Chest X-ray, PA view. Patient: 56 years old, sex M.
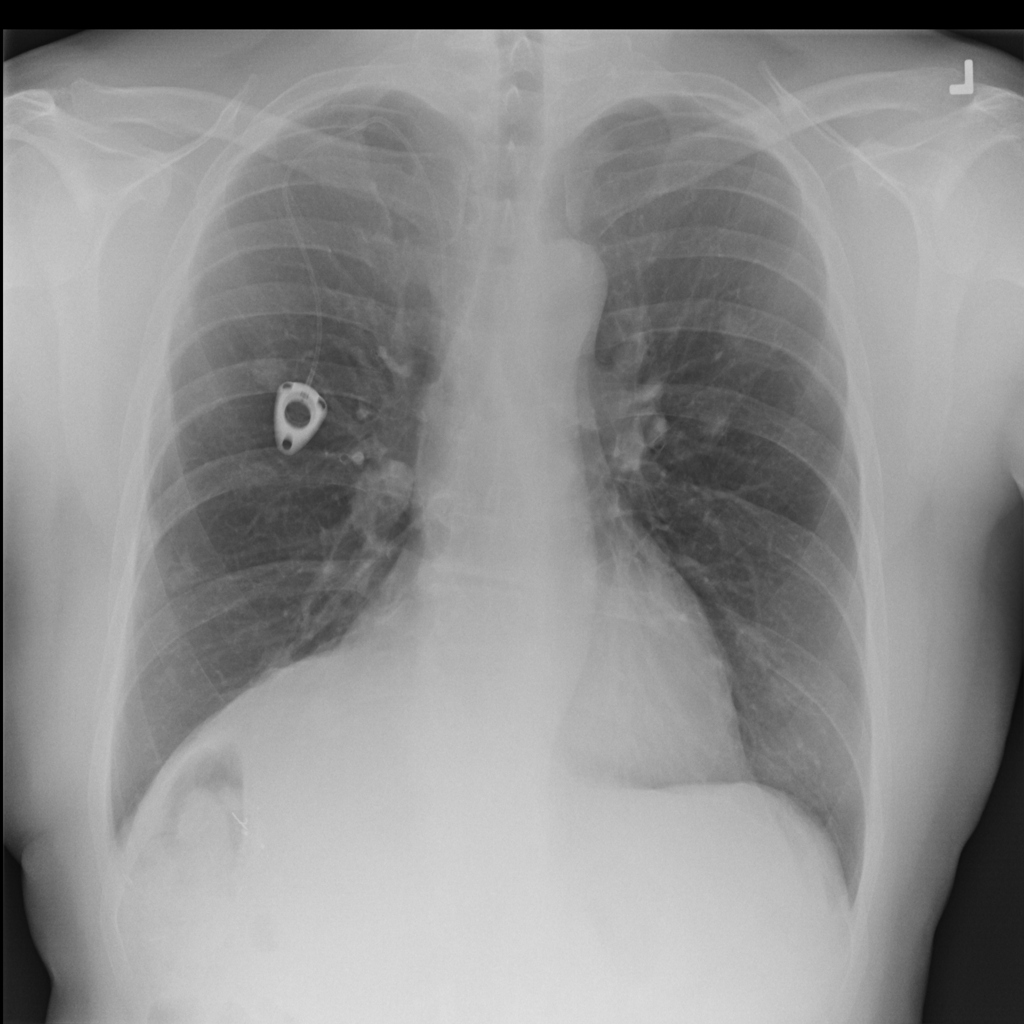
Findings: No Finding